Question: I have this in my 'index.html' file but it does not show the paragraph that I want to add with 'D3'
'''
<!DOCTYPE html>
<html>
<head>
<title> D3 page template </title>
<script type="text/javascript" src = "d3/d3.v3.js"></script>
</head>
<body>
<script type="text/javascript">
d3.select("body").append("p").text("new paragraph!");
</script>
</body>
</html>
'''
The path to where I am referencing 'D3.js' should be correct because if I do an inspect element in the browser I can click on the 'D3' link and it takes me to its source code.

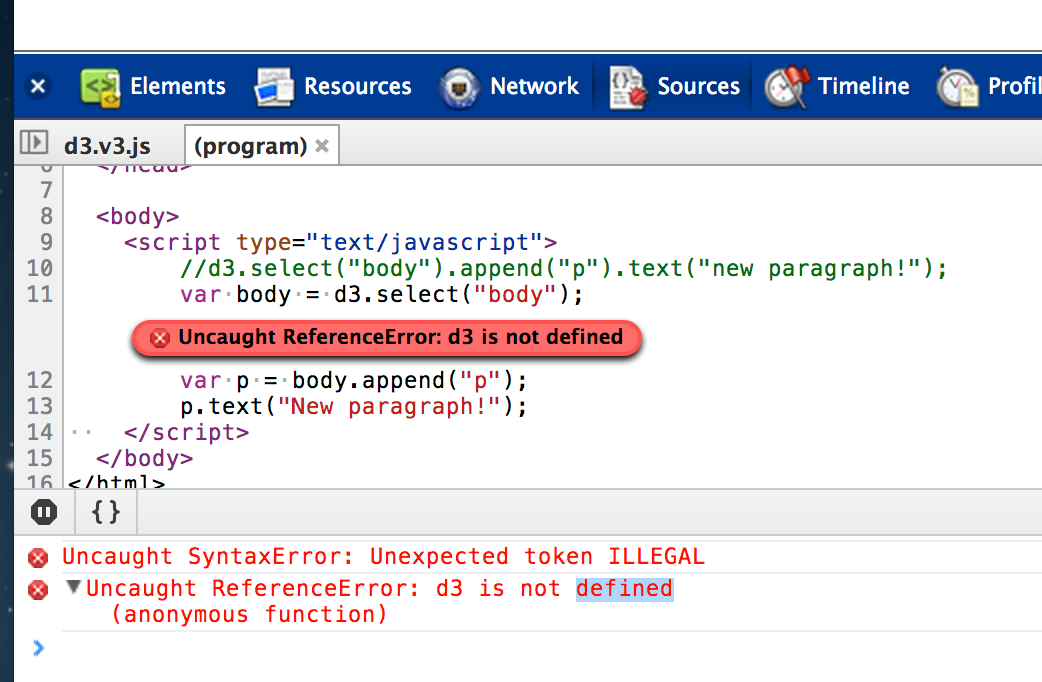
Answer: You are missing the character set in your HTML page. Add something like this:
'''
<meta charset="utf-8">
'''
The un-minified source of D3 includes the actual symbol for pi, which confuses the browser if the character set is not defined.